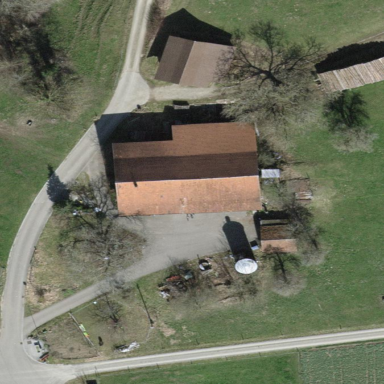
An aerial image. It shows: Farmyard area.